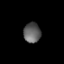
Tissue: lung
Cell type: Epithelial cells
Senescence score: 0.2332
Nuclear area (px): 336
Mean DAPI intensity: 94.461